Field crop: maize
Growth stage: 1
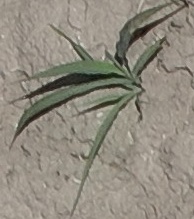
Species: sorghum